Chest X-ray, PA view. Patient: 50 years old, sex M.
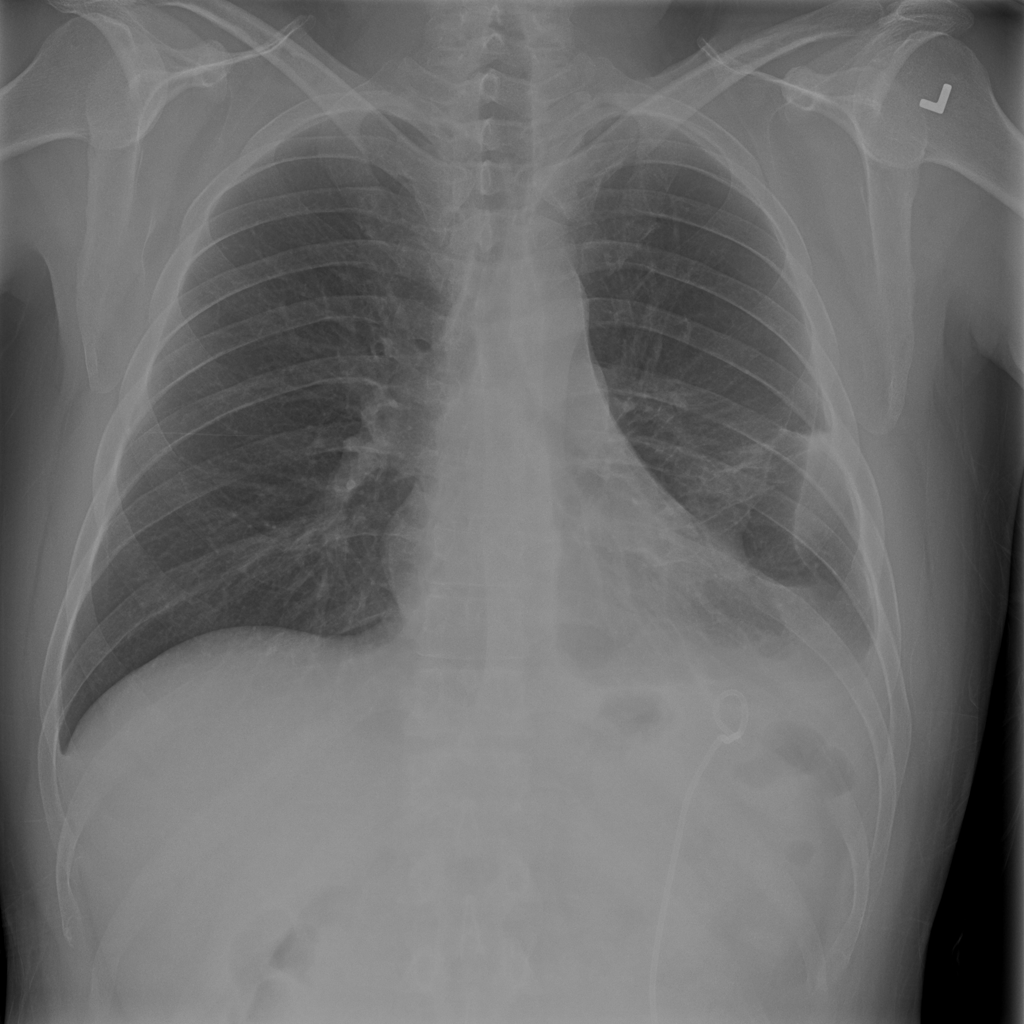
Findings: Atelectasis, Effusion